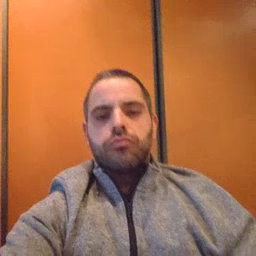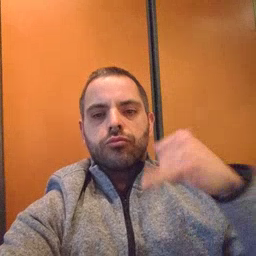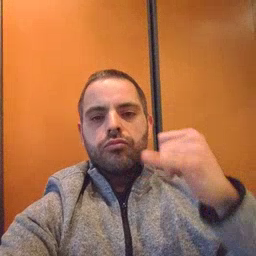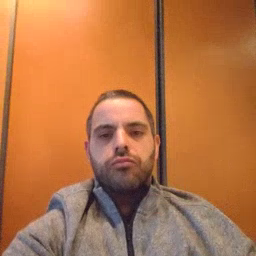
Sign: yellow